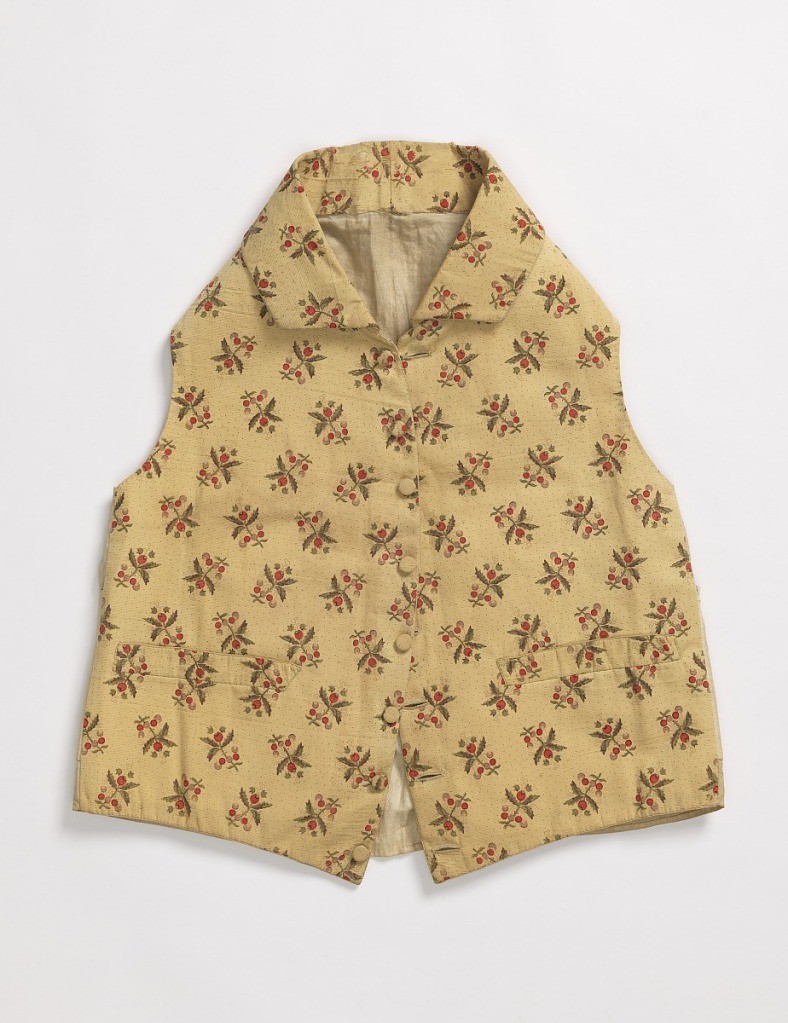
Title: Waistcoat
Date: early 19th century
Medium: wool warp, cotton weft Technique: intaglio (?) printed on warp-faced plain weave
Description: Gentleman's waistcoat with a folded down collar, eight buttons, straight pockets, and a slightly pointed opening at the bottom. Waistcoat is pale yellow with berry sprigs.